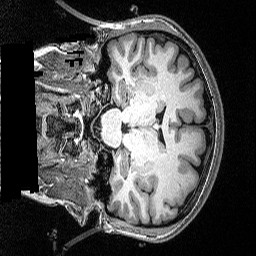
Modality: T1w
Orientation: coronal
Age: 25
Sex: female
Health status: healthy
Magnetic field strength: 3 T
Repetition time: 2.53 s
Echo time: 0.00331 s